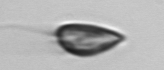
Label: Prorocentrum_triestinum